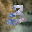
Label: 3